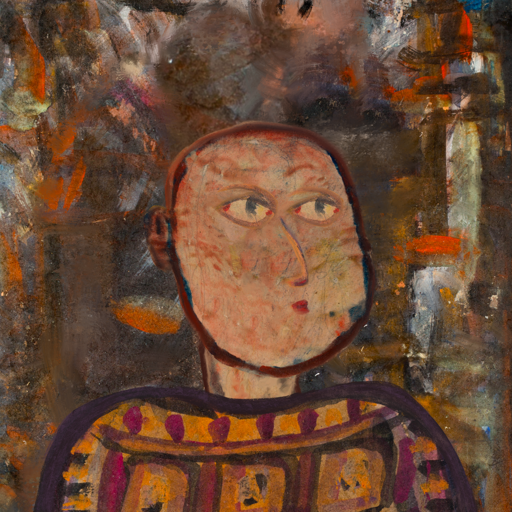
Background: GypsyQueen, Head And Neck Side: Orphan, Face Side: GypsyMother, Bust: Doll, Hair Side: Blank, Head Accessory: Blank, Second Necklace: Blank, Necklace: Blank, Baby: Blank